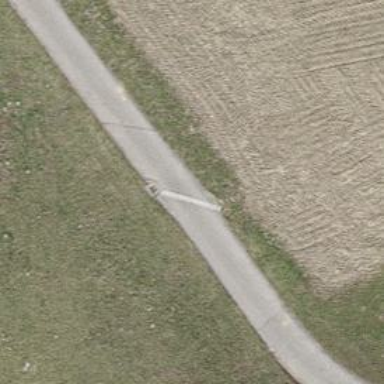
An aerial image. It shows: Well-maintained track road of grade 1.